Field crop: tomato
Growth stage: 1
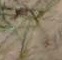
Species: cyperus